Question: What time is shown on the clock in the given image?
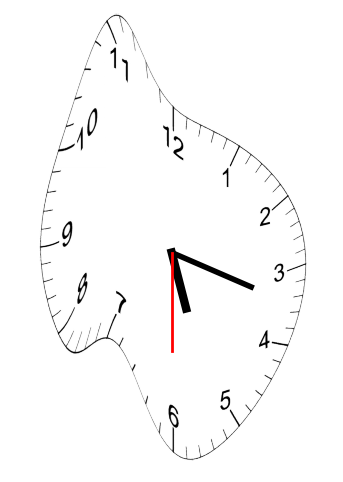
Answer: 05:17:30